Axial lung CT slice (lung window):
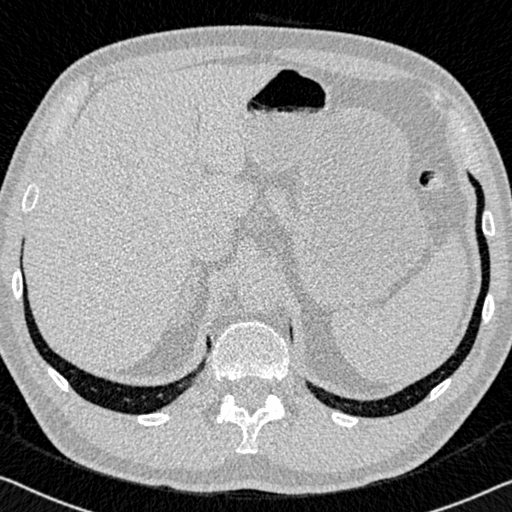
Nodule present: no